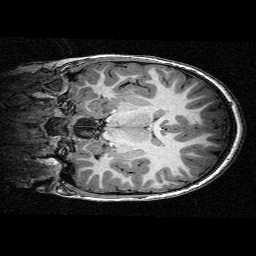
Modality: T1w
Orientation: coronal
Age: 10
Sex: male
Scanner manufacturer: siemens
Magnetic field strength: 3 T
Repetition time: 2.3 s
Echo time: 0.00336 s